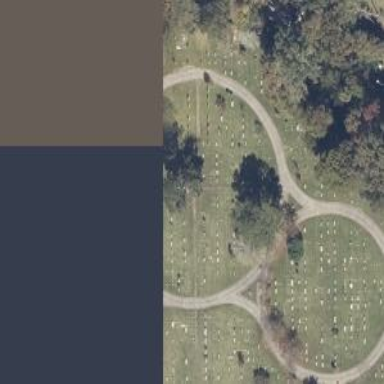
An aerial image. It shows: Cemetery.